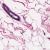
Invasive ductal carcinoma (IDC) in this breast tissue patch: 0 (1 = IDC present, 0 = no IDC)